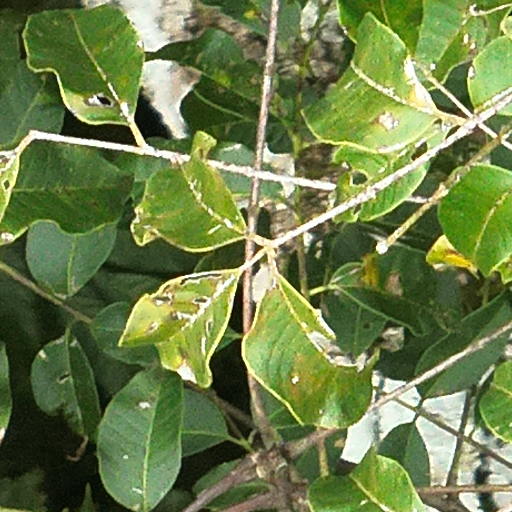
Species: Spondias radlkoferi
GBIF accepted scientific name: Spondias radlkoferi
Crown area (m\u00b2): 141.186